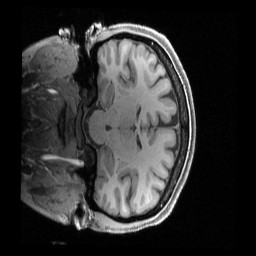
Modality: T1w
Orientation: coronal
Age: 39
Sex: female
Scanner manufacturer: siemens
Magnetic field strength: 3 T
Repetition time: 2.4 s
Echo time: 0.00222 s